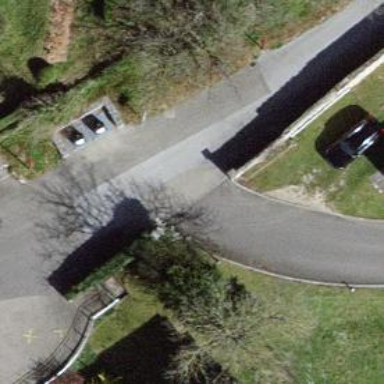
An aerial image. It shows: Smoothly paved residential road.